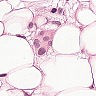
Metastatic tissue present: yes